Question: I create a simple application just like Hello world, 'api version 28'. But i see this type of color in 'AndroidMainfest.XML'

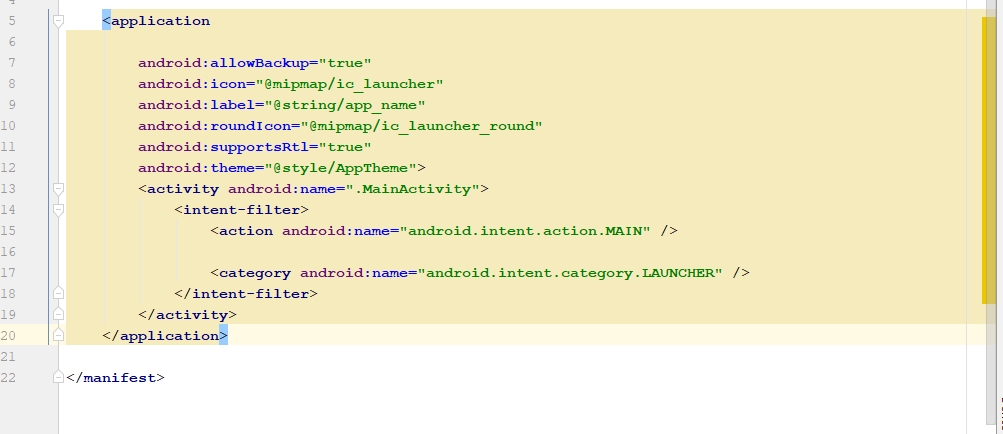
Answer: I find the solution. Just add this
action android:name="android.intent.action.VIEW"
<URL>